Aerial crown-view tile of a tropical tree (Barro Colorado Island, Panama), acquired 20241014:
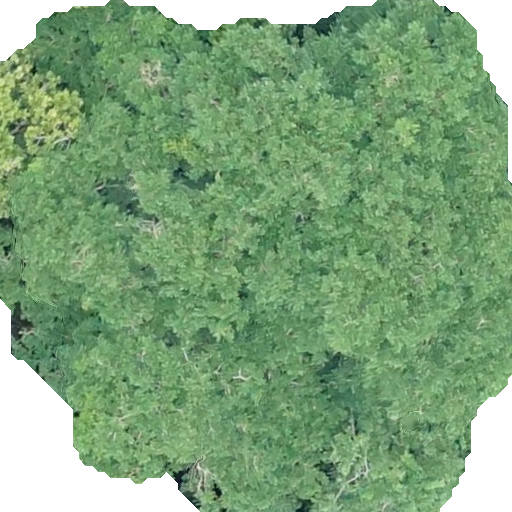
Species: Platypodium elegans
GBIF accepted scientific name: Platypodium elegans
Crown area: 380.795 m²